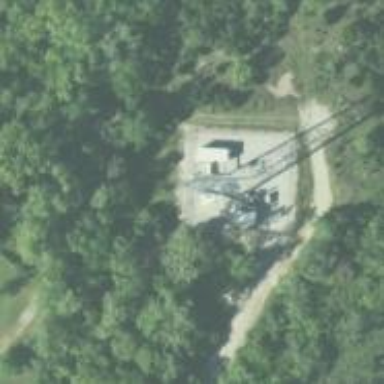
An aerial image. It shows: Mast structure.